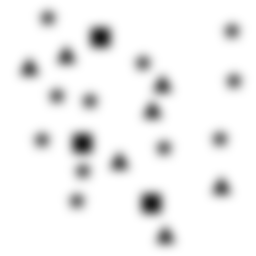
Squares: 3
Triangles: 7
Stars: 11
Total shapes: 21